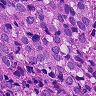
Metastatic tissue present: yes